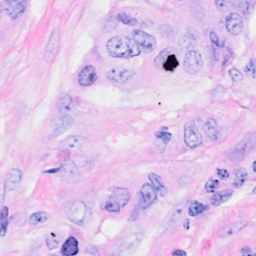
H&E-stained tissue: Breast